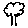
Label: tree